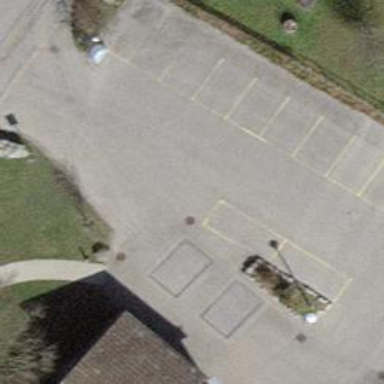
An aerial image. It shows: Parking aisle designated as service road.